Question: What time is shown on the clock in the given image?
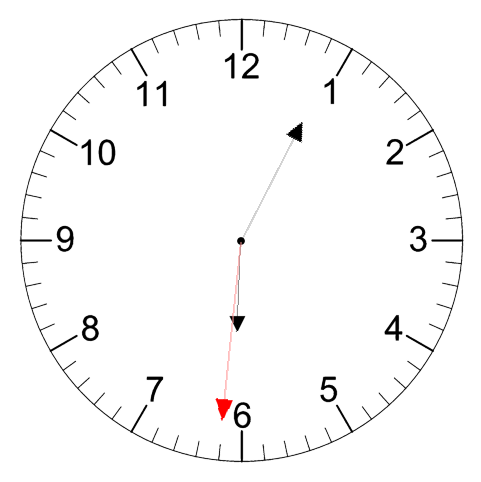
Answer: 06:04:31